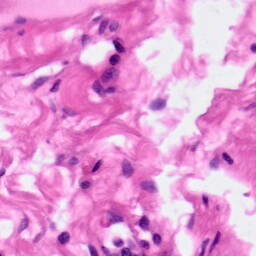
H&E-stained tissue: Pancreatic